Question: I created a "Help" function in my application, that opens a dialog, looking like this:

The control on the left side, is a 'TreeView'. The control on the right side, is a 'WebBrowser'. The 'WebBrowser' is filled with a Word-document, converted to '.mhtml' (HTML with images included).
I am using a table as you can see on the image, the links are clickable and the user will be directed to the location on the document. Is there a way to show that table in the 'TreeView' on the left? If it is possible, can someone give me an example which shows me how to get the wanted result?
'''
<h2 style=3D'mso-list:l9 level2 lfo12'><a name=3D"_Toc353271009"><![if !sup=
portLists]><span
style=3D'mso-fareast-font-family:Calibri;mso-fareast-theme-font:minor-latin;
mso-bidi-font-family:Calibri;mso-bidi-theme-font:minor-latin'><span
style=3D'mso-list:Ignore'>2.2<span style=3D'font:7.0pt "Times New Roman"'>&=
nbsp;&nbsp;&nbsp;&nbsp;&nbsp;&nbsp;
</span></span></span><![endif]>Eerste keer opstarten Liveduiven Client</a><=
/h2>
'''
The code above, is a link from the table.
Another link for making it more clear:
'''
style='mso-no-proof:yes'><o:p></o:p></span></p>
<p class=MsoToc1 style='tab-stops:22.0pt right dotted 481.45pt'><span
class=MsoHyperlink><span style='mso-no-proof:yes'><a href="#_Toc353271007">2<span
style='color:windowtext;text-decoration:none;text-underline:none'><span
style='mso-tab-count:1'> </span></span>DE LIVEDUIVEN CLIENT<span
style='color:windowtext;display:none;mso-hide:screen;text-decoration:none;
text-underline:none'><span style='mso-tab-count:1 dotted'>. </span></span>
'''
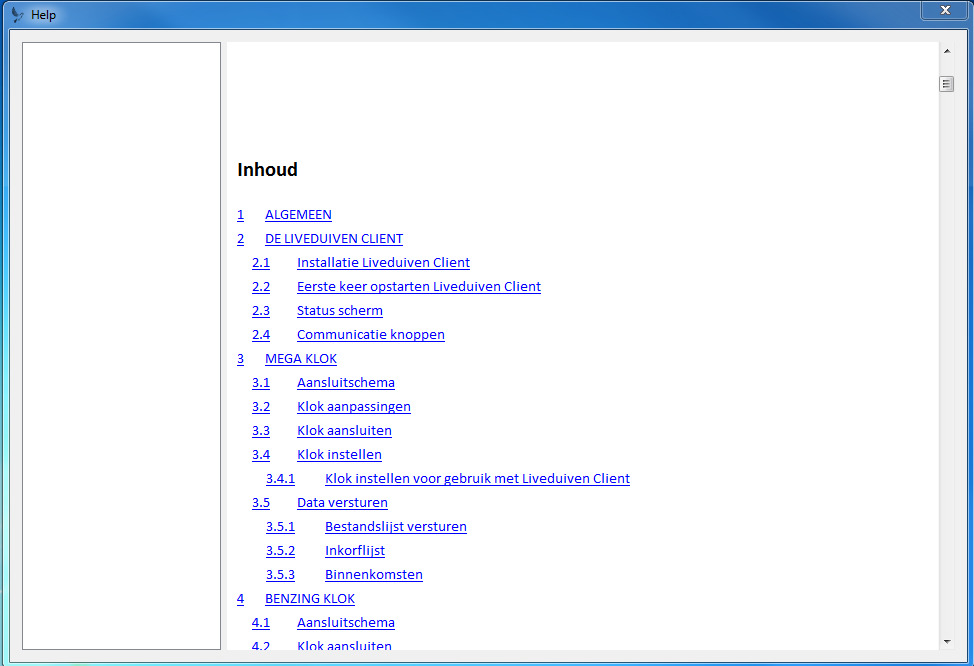
Answer: I don't know structure of your html content,but i write an example (that how can you do this):
'''
private void Form1_Load(object sender, EventArgs e)
{
webBrowser1.Navigate("http://en.wikipedia.org/wiki/Microsoft");
}
'''
'''
private void webBrowser1_DocumentCompleted(object sender, WebBrowserDocumentCompletedEventArgs e)
{
//Get header of subject
foreach (HtmlElement elementintable in webBrowser1.Document.GetElementById("toc").All)
{
if (elementintable.TagName == "A")
{
//insert key and string to each node
treeView1.Nodes.Add(elementintable.GetAttribute("href").Split('#')[1], elementintable.InnerText);
}
}
}
'''
'''
private void treeView1_NodeMouseClick(object sender, TreeNodeMouseClickEventArgs e)
{
//navigate to selected anchor
webBrowser1.Document.GetElementById(e.Node.Name).ScrollIntoView(true);
}
'''

'''
public partial class Form1 : Form
{
public Form1()
{
InitializeComponent();
}
//Navibate To your url
private void Form1_Load(object sender, EventArgs e)
{
webBrowser1.Navigate("http://en.wikipedia.org/wiki/Microsoft");
}
private void webBrowser1_DocumentCompleted(object sender, WebBrowserDocumentCompletedEventArgs e)
{
//Get header of subject
foreach (HtmlElement elementintable in webBrowser1.Document.GetElementById("toc").All)
{
if (elementintable.TagName == "A")
{
//insert key and string to each node
treeView1.Nodes.Add(elementintable.GetAttribute("href").Split('#')[1], elementintable.InnerText);
}
}
}
private void treeView1_NodeMouseClick(object sender, TreeNodeMouseClickEventArgs e)
{
//navigate to selected anchor
webBrowser1.Document.GetElementById(e.Node.Name).ScrollIntoView(true);
}
}
'''